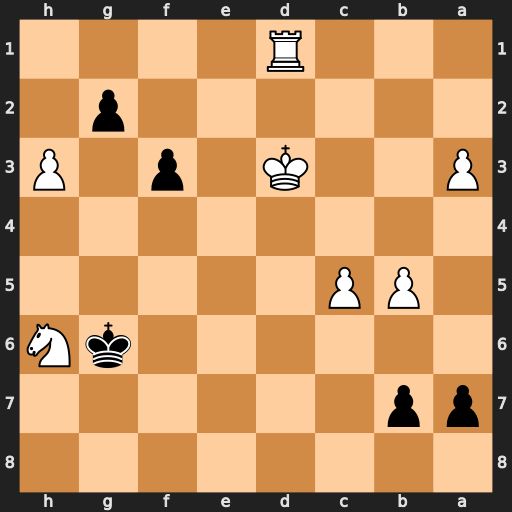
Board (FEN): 8/pp6/6kN/1PP5/8/P2K1p1P/6p1/3R4
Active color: b
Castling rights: -
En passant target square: -
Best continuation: f2 Ke2 g1=Q